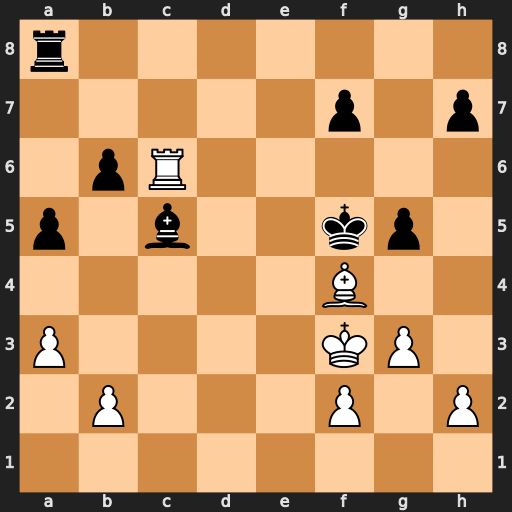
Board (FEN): r7/5p1p/1pR5/p1b2kp1/5B2/P4KP1/1P3P1P/8
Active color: w
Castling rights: -
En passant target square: -
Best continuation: g4#